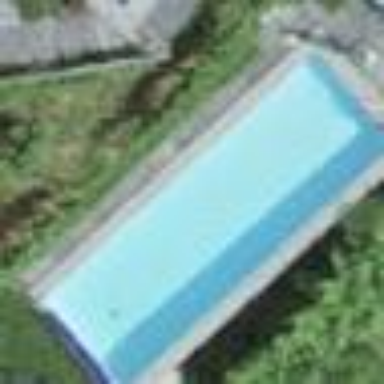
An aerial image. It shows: Swimming pool located in leisure land.